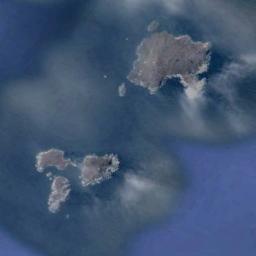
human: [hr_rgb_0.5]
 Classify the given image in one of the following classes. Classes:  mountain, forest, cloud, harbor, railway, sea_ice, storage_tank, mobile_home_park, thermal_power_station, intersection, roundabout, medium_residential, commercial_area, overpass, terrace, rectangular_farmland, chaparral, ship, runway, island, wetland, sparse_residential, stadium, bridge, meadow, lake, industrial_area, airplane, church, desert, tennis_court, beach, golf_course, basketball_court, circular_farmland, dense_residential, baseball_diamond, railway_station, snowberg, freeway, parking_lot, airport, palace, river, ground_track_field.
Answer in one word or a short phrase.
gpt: island